Question: I'm working on a 'tableView' application in Titanium. In which I need to display data in two sections.
In I want to display the cell seperator and in I don't want any cell seperator.
I can use seperator style propery of tableview to remove the seperator style like:
'''
separatorStyle: Titanium.UI.iPhone.TableViewSeparatorStyle.NONE,
'''
But my issue is it'll remove cell seperator from entire tableView. But I don't want that, I need seperator in Section 1.
The tableView is something like:

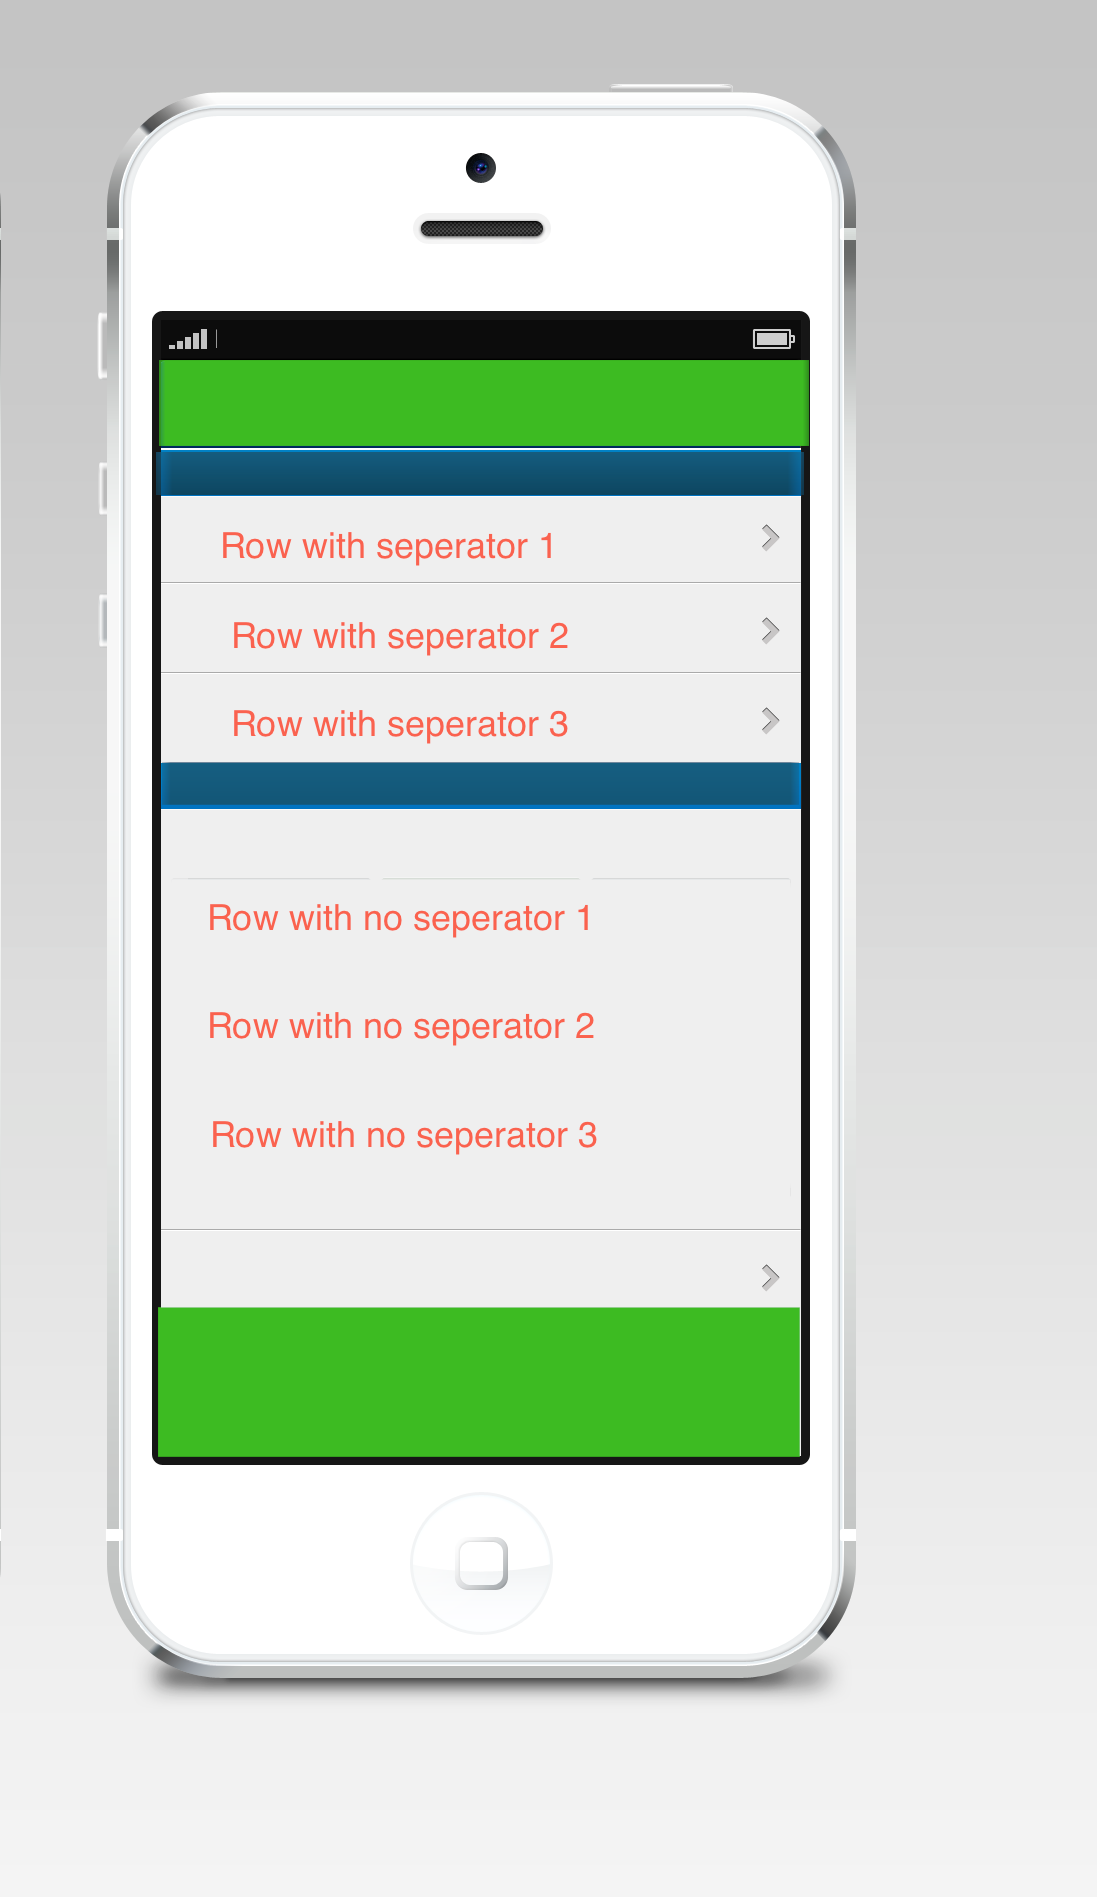
Answer: In Titanium Appcelerator's TableViewRow documentation (http://docs.appcelerator.com/titanium/3.0/#!/api/Titanium.UI.TableViewRow-property-selectionStyle) you don't have the property , because it is a property of TableView.
Try make make manually your rows separator (in first section):
'''
tableViewRow.add( Ti.UI.createView({
height: 1,
width: Ti.UI.FILL,
backgroundColor: "#000000",
bottom: 0
}) );
'''